Question: Here's my <URL> so far:
I have a parent div and another div inside it that's rotated 6 degrees.
The CSS for the parent div is:
'''
#side-left {
background: #f5f5f5;
overflow: hidden;
position: absolute;
top: 0;
left: 0;
width: 50%;
height: 100%;
}
'''
And the rotated triangle:
'''
.solid-triangle {
background: #c9dee2;
border-left: 3px solid black;
position: absolute;
height: 110%;
width: 145px;
top: -10px;
right: 0;
-webkit-transform: rotate(6deg);
-moz-transform: rotate(6deg);
transform: rotate(6deg);
transform-origin: left bottom;
}
'''
Basically, I want the top of the black border to be in the top right corner of the parent div, like so:

I can get it to line up by adjusting the absolute positioning on the right (currently 0) but the values get messed up when the height of the parent div changes (due to adding more/less text on the right-hand side).
I've seen a few jQuery solutions for 90 degree rotations, but none of them worked with my 6 degree rotation.
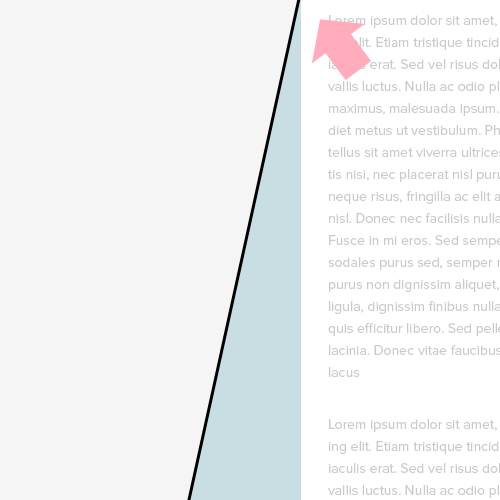
Answer: I have sorted this for you.
Your transform origin was upside down you wanted top right instead of bottom left.
and change left from '0px' to '-145px'
---
<URL>
'''
* {
-webkit-box-sizing: border-box;
-moz-box-sizing: border-box;
box-sizing: border-box;
}
#main-wrap {
clear: both;
overflow: hidden;
position: relative;
}
#side-right {
width: 50%;
float: right;
padding-left: 20px;
}
#side-left {
background: #f5f5f5;
overflow: hidden;
position: absolute;
top: 0;
left: 0;
width: 50%;
height: 100%;
}
.solid-triangle {
background: #c9dee2;
border-left: 3px solid black;
position: absolute;
height: 110%;
width: 145px;
top: -10px;
right: -145px;
-webkit-transform: rotate(6deg);
-moz-transform: rotate(6deg);
transform: rotate(6deg);
transform-origin: top right;
}
'''
'''
<div id="main-wrap">
<div id="side-left">
<div class="solid-triangle"></div>
</div>
<div id="side-right">
<p>Lorem ipsum dolor sit amet, consectetur adipiscing elit. Etiam tristique tincidunt magna, vitae iaculis erat. Sed vel risus dolor. Sed dictum convallis luctus. Nulla ac odio placerat, molestie ante maximus, malesuada ipsum. Proin pharetra imperdiet
metus ut vestibulum. Phasellus pharetra, tellus sit amet viverra ultrices, sapien tellus lobortis nisi, nec placerat nisl purus nec lacus. Sed neque risus, fringilla ac elit ac, placerat porttitor nisl. Donec nec facilisis nulla, in iaculis justo.
Fusce in mi eros. Sed semper felis rhoncus, sodales purus sed, semper massa. Morbi laoreet, purus non dignissim aliquet, ante nulla malesuada ligula, dignissim finibus nulla tortor vel ex. Nullam quis efficitur libero. Sed pellentesque sodales lacinia.
Donec vitae faucibus purus, sed luctus lacus.Lorem ipsum dolor sit amet, consectetur adipiscing elit. Etiam tristique tincidunt magna, vitae iaculis erat. Sed vel risus dolor. Sed dictum convallis luctus. Nulla ac odio placerat, molestie ante maximus,
malesuada ipsum. Proin pharetra imperdiet metus ut vestibulum. Phasellus pharetra, tellus sit amet viverra ultrices, sapien tellus lobortis nisi, nec placerat nisl purus nec lacus. Sed neque risus, fringilla ac elit ac, placerat porttitor nisl.
Donec nec facilisis nulla, in iaculis justo. Fusce in mi eros. Sed semper felis rhoncus, sodales purus sed, semper massa. Morbi laoreet, purus non dignissim aliquet, ante nulla malesuada ligula, dignissim finibus nulla tortor vel ex. Nullam quis
efficitur libero. Sed pellentesque sodales lacinia. Donec vitae faucibus purus, sed luctus lacus.</p>
<p>Aliquam lacinia sagittis dolor, a consequat felis blandit in. Praesent at orci mi. Nunc imperdiet semper rhoncus. In lectus ipsum, scelerisque vel nulla nec, auctor bibendum lectus. Pellentesque dictum purus diam, et vulputate eros varius vel. Nunc
tempor nisi a tellus ornare feugiat. Sed dignissim, turpis sed mollis fermentum, purus eros vestibulum nulla, at viverra neque dui sit amet metus. Donec euismod libero luctus diam imperdiet, a vulputate arcu malesuada. Proin tincidunt aliquam dui,
nec efficitur nisi laoreet ac. Proin faucibus, purus eget aliquet pretium, est ex dapibus massa, ut malesuada lectus dolor sit amet ante. Morbi volutpat enim vel ex tempor imperdiet. Phasellus pretium felis non libero accumsan, sed ultricies nulla
iaculis.</p>
<p>Morbi ac sagittis nunc. Aliquam erat volutpat. Ut nulla ante, efficitur eu tincidunt a, vestibulum sit amet urna. Vestibulum tristique aliquam lacus vitae consectetur. Mauris euismod velit sit amet orci commodo, in consectetur urna rutrum. Duis ut
turpis ac lacus accumsan tincidunt vitae eget tortor. Curabitur lacinia nibh mattis lacinia varius. Quisque posuere felis eget mollis sagittis. Vestibulum lacinia volutpat leo ac dignissim. Pellentesque sodales metus at massa malesuada vulputate.
Sed vehicula magna ut sapien sodales suscipit. Praesent dictum convallis diam, sed faucibus felis rutrum quis. Morbi convallis rutrum dui et varius. Vestibulum dapibus imperdiet dolor, at sollicitudin risus accumsan in.</p>
</div>
</div>
'''